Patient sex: M
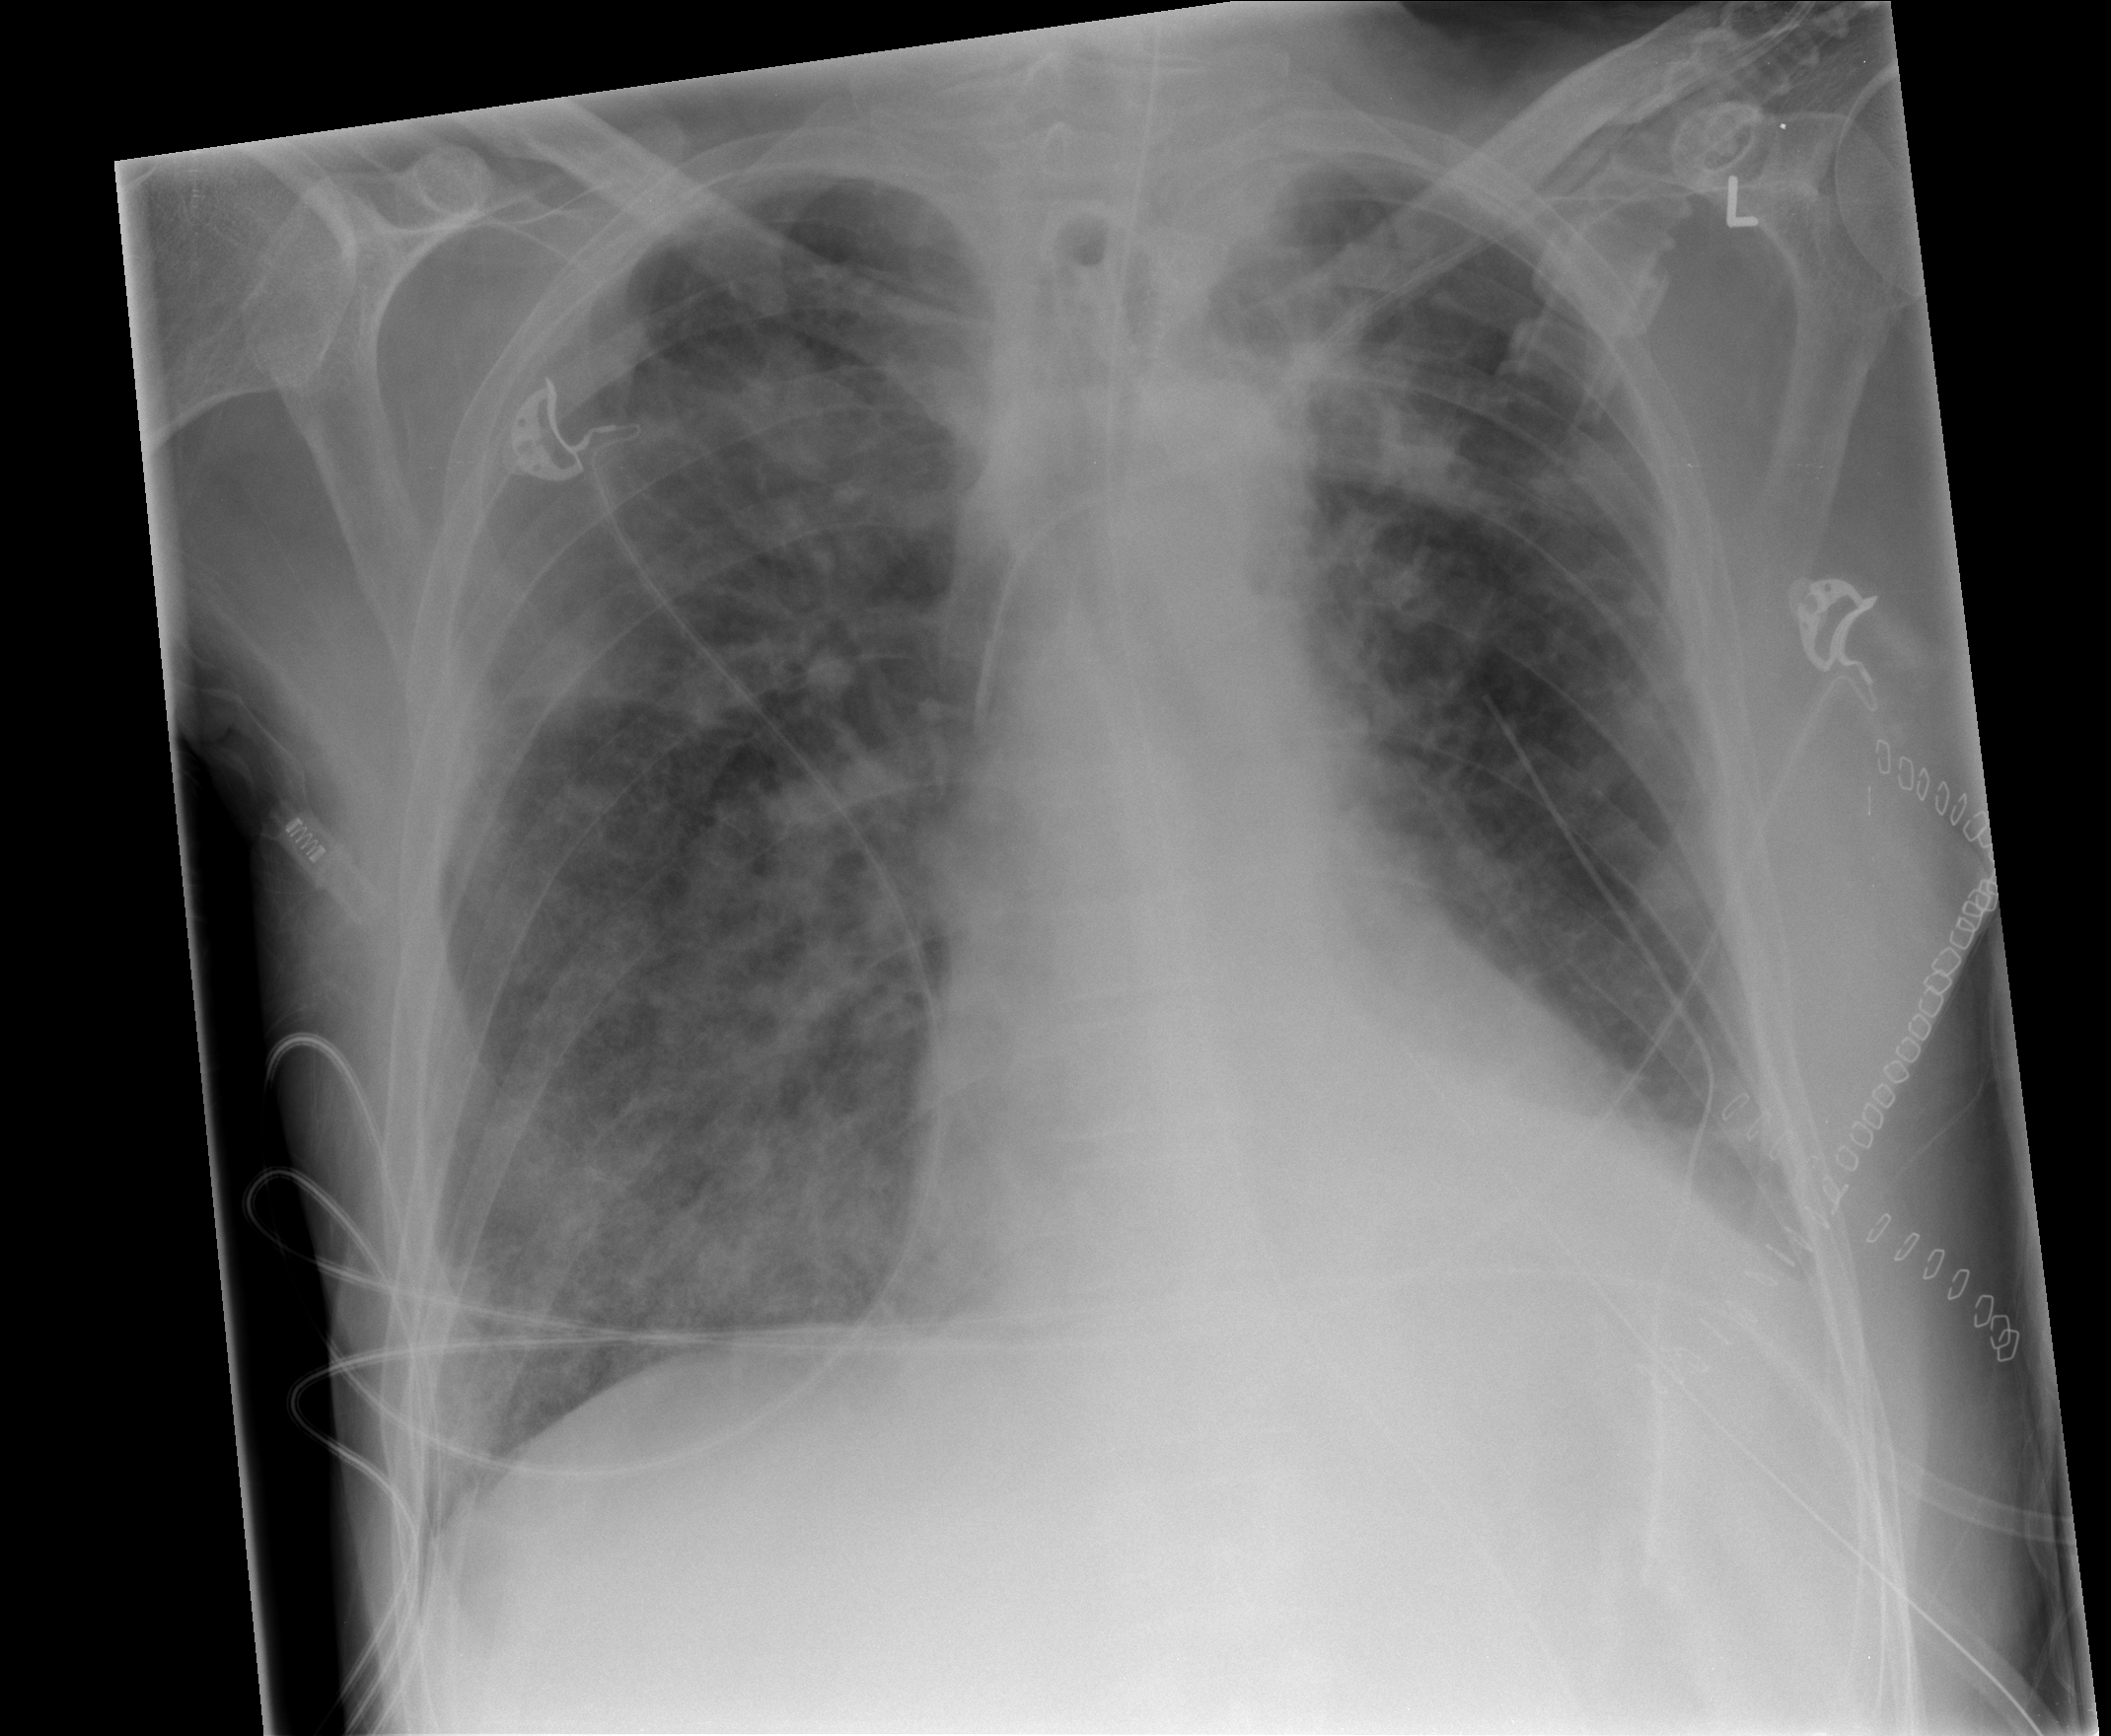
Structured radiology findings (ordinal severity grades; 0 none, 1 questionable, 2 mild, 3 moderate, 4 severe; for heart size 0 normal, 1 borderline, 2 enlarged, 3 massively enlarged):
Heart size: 0
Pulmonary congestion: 2
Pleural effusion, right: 2
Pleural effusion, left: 2
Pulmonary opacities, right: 3
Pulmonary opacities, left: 2
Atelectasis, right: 2
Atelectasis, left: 2